Brain MRI, t1w sequence, axial 2D slice.
Patient: age 55, sex M, weight 98 kg, height 1.98 m
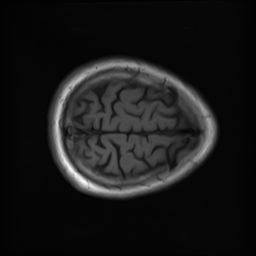